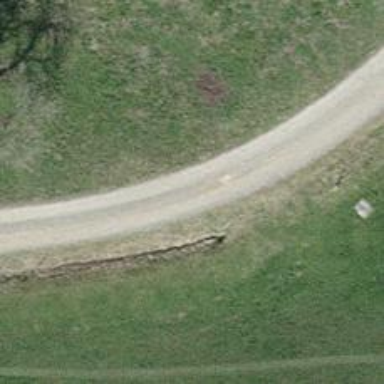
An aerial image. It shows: Gravel track with grade 2 quality.